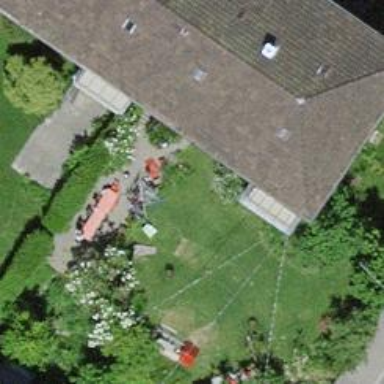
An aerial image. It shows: Apartment building with hipped roof.